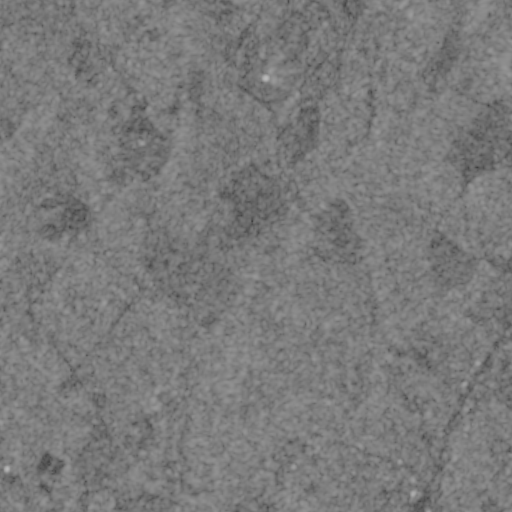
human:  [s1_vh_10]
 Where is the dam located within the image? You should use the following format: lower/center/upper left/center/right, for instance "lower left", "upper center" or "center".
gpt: The dam is located in the lower left of the image.
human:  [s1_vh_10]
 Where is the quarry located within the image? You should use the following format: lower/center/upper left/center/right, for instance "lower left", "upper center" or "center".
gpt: The quarry is located in the center of the image.
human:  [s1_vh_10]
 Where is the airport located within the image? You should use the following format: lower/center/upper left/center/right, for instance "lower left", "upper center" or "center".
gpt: There is no airport in the image.

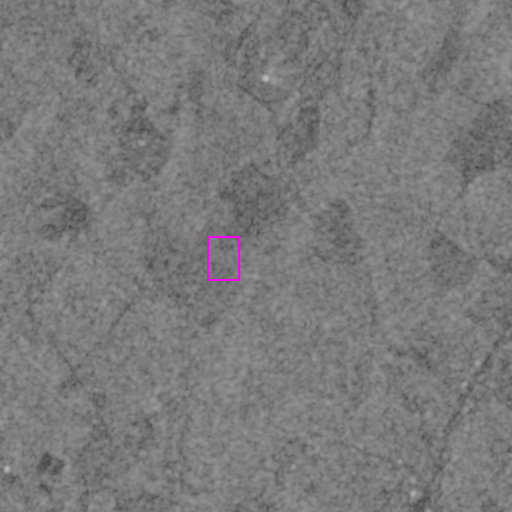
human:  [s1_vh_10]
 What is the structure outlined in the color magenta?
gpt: The structure outlined in magenta is a quarry.
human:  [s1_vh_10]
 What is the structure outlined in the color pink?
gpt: There is no pink outline.